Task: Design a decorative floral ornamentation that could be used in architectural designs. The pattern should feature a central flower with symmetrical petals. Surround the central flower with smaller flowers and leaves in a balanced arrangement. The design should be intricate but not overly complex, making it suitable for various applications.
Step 236:
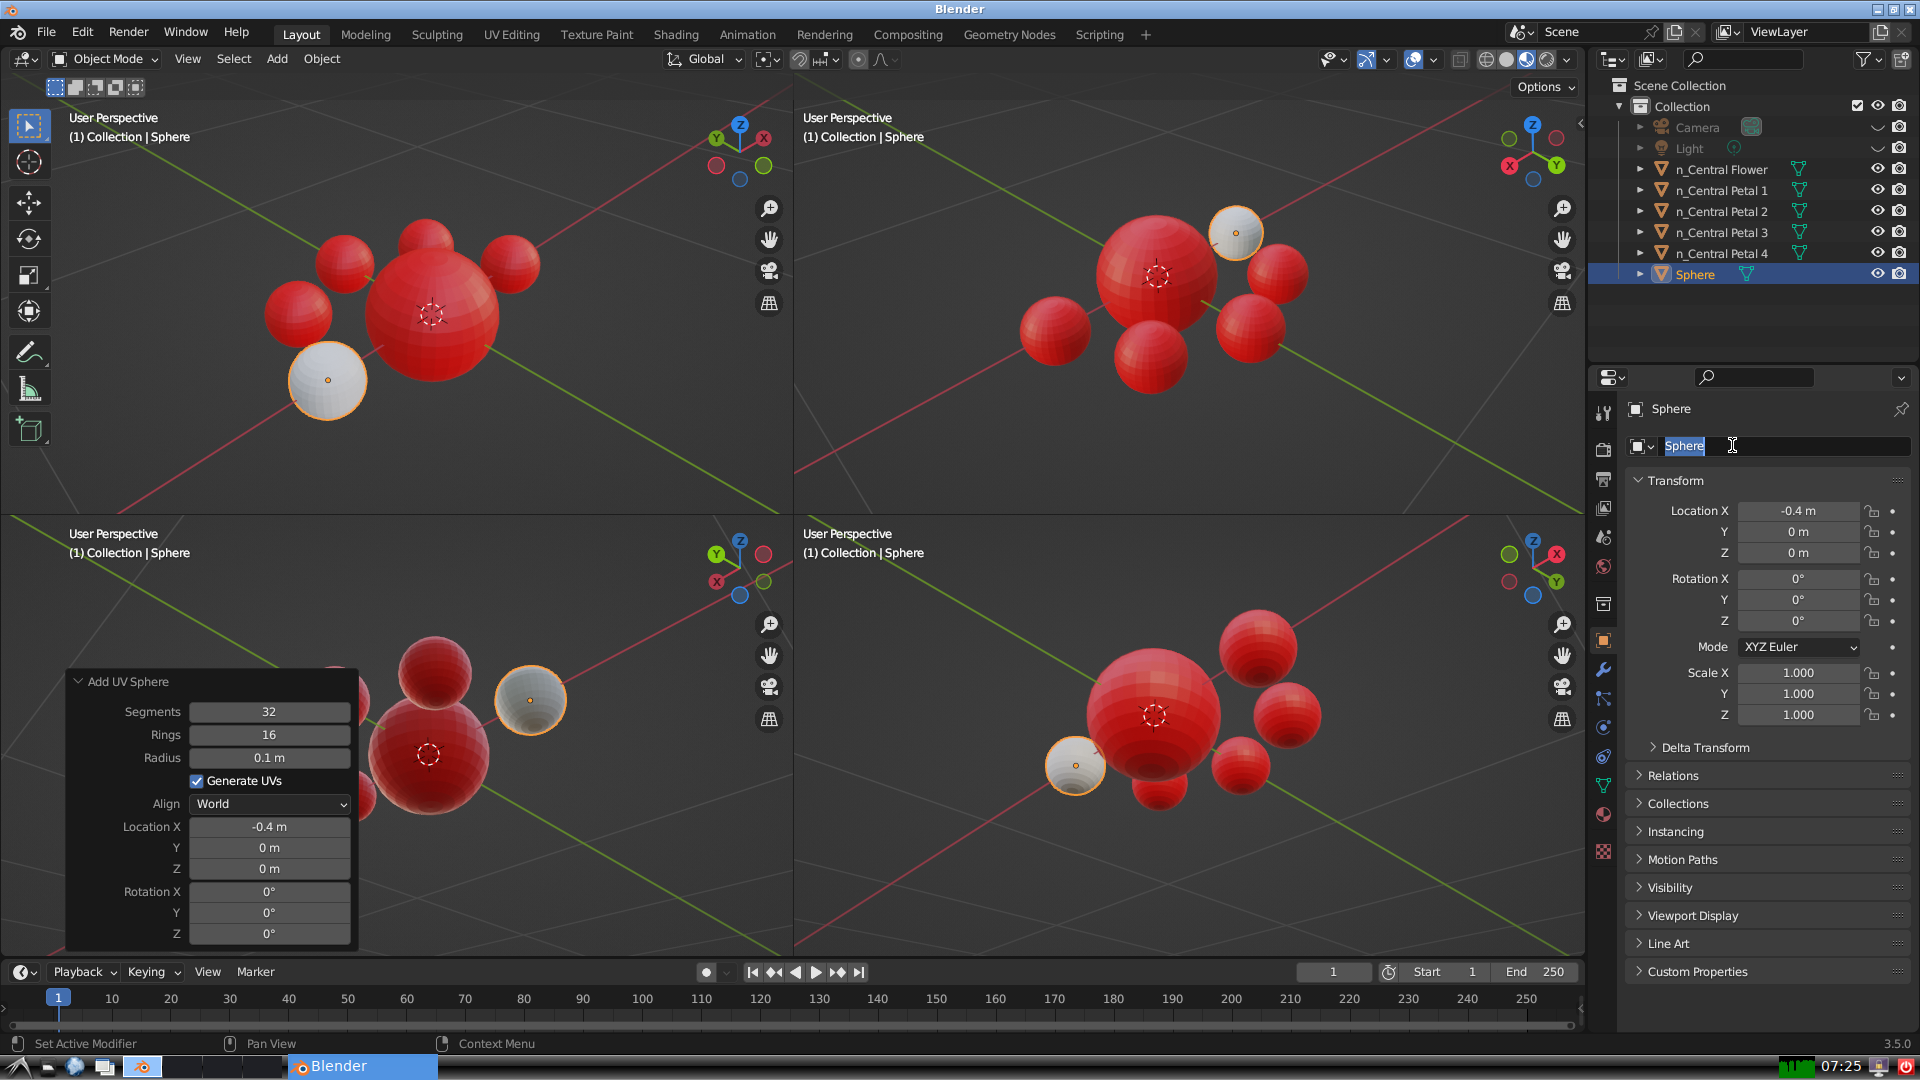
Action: input_text: n_Central Petal 5